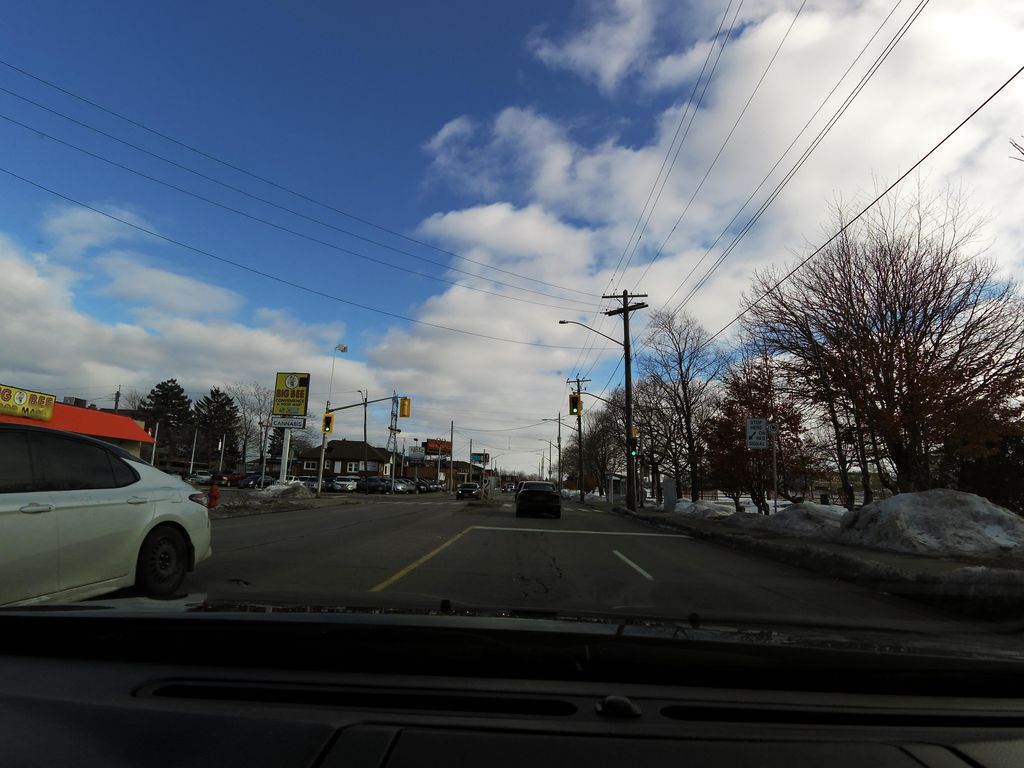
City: hamilton